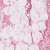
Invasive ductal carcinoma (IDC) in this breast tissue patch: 0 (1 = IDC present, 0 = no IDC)